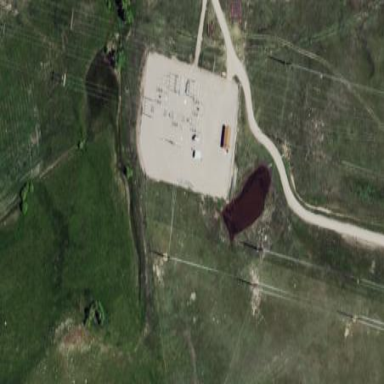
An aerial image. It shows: Outdoor power substation surrounded by fence.